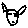
Label: cat